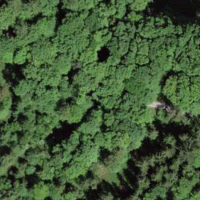
EUNIS habitat code: 43
Species observed at this site:
Fagus sylvatica